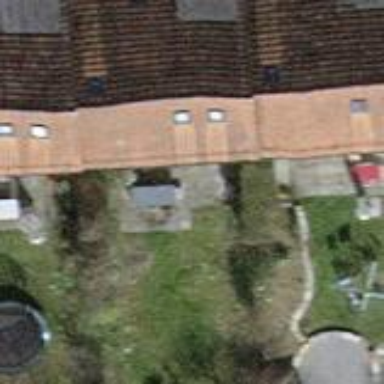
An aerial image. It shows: Terrace building with tile roof.